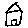
Label: house